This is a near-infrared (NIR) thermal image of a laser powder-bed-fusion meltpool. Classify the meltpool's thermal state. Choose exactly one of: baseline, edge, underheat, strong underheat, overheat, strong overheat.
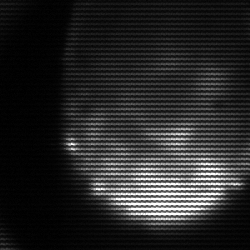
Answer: edge